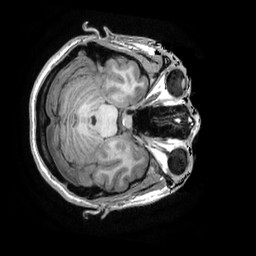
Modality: T1w
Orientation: axial
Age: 31
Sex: female
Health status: healthy
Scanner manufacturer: ge